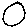
Label: circle